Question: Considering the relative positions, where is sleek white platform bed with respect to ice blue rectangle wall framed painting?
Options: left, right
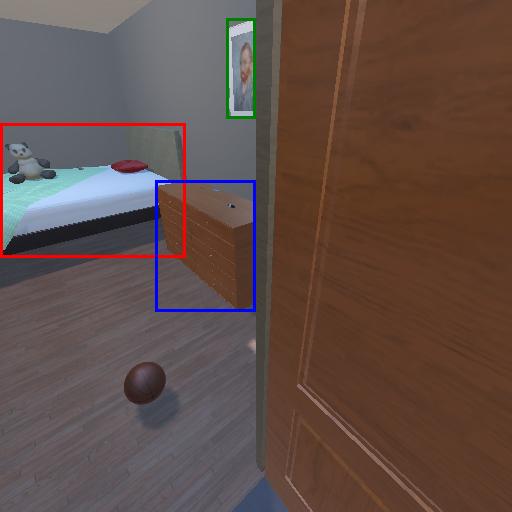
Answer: left